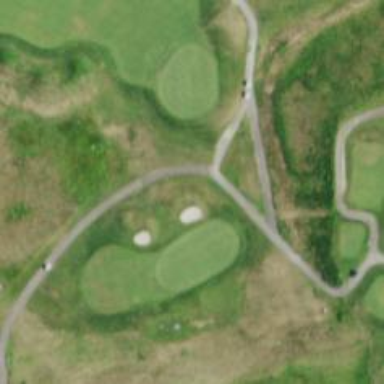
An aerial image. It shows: Golf hole.